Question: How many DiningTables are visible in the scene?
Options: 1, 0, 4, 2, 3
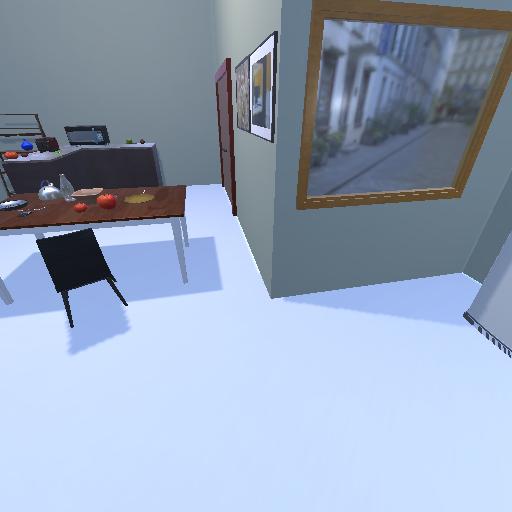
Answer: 1